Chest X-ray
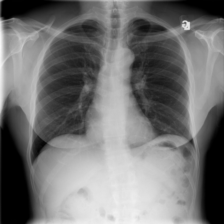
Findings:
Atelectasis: negative
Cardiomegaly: negative
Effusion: negative
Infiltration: negative
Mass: negative
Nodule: negative
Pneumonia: negative
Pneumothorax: negative
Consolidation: negative
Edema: negative
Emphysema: negative
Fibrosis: negative
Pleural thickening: negative
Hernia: negative